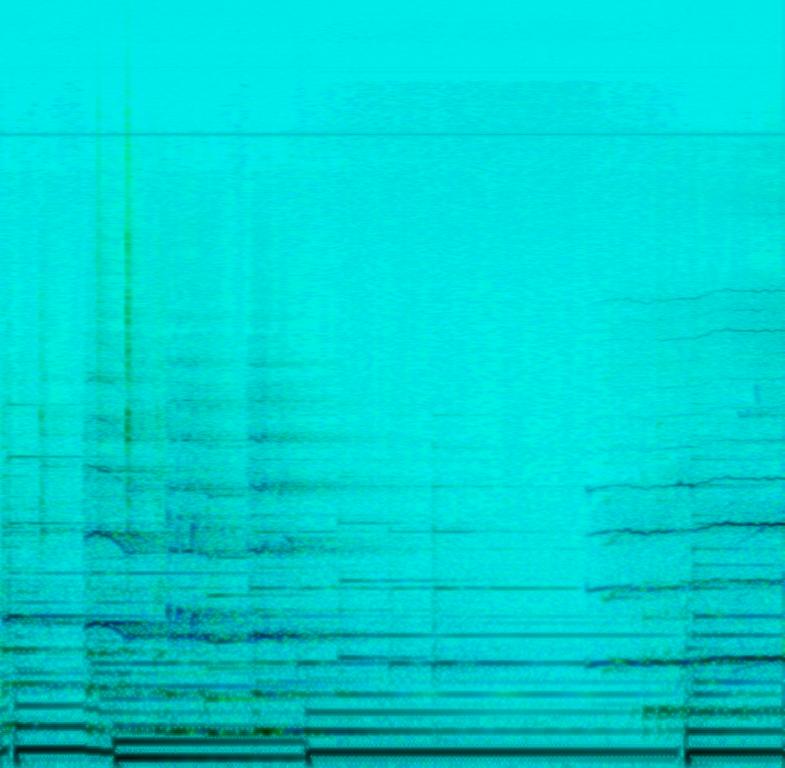
A female vocalist sings this ethereal melody. The tempo is slow with a beautiful flute harmony, melodious piano accompaniment, Arabic guitar and groovy bass lines. The song has no lyrics with ethereal vocalisation. It is soft, mellifluous, calming, pleasant,enigmatic, celestial and ethereal with a middle eastern feel.